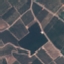
Land use / land cover: PermanentCrop